Question: So this is going to be very basic, but I can't figure it out. I have a CarIcon, which implements an Icon interface and a Resizable interface (I'll be implementing that later) and I have everything set up, but I can't figure out how to add my icon in to the JPanel or JFrame from main. I mean, I don't have the Component and Graphics information in order to call paintIcon method in my CarIcon class, so what do I do?
Here's some relevant code:
CarIcon
'''
import java.awt.*;
import java.awt.geom.*;
public class CarIcon implements Icon, Resizable{
private int width;
/**
* Construct a car of a given width.
* @param width: the width of the car
*/
public CarIcon(int aWidth){
width = aWidth;
}
public int getIconWidth(){
return width;
}
public int getIconHeight(){
return width/2;
}
public void paintIcon(Component c, Graphics g, int x, int y){
Graphics2D g2 = (Graphics2D) g;
Rectangle2D.Double body = new Rectangle2D.Double(x, y + width / 6, width -1, width / 6);
Ellipse2D.Double frontTire = new Ellipse2D.Double(x + width / 6, y + width / 3, width / 6, width /6);
Ellipse2D.Double rearTire = new Ellipse2D.Double(x + width * 2 / 3, y + width / 3, width / 6, width / 6);
// The bottom of the front windshield
Point2D.Double r1 = new Point2D.Double(x + width / 6, y + width / 6);
// The front of the roof
Point2D.Double r2 = new Point2D.Double(x + width / 3, y);
// The rear of the roof
Point2D.Double r3 = new Point2D.Double(x + width * 2 / 3, y);
// The bottom of the rear windshield
Point2D.Double r4 = new Point2D.Double(x + width * 5 /6, y + width / 6);
Line2D.Double frontWindshield = new Line2D.Double(r1, r2);
Line2D.Double roofTop = new Line2D.Double(r2, r3);
Line2D.Double rearWindshield = new Line2D.Double(r3, r4);
g2.fill(frontTire);
g2.fill(rearTire);
g2.setColor(Color.RED);
g2.fill(body);
g2.draw(frontWindshield);
g2.draw(roofTop);
g2.draw(rearWindshield);
}
@Override
public void resize(int y) {
// TODO Auto-generated method stub
width += y;
}
@Override
public void setIconWidth(int x) {
// TODO Auto-generated method stub
width = x;
}
}
'''
SliderTester (main)
'''
import javax.swing.JFrame;
import javax.swing.JPanel;
public class SliderTester extends JPanel{
private static final int DEFAULT_WIDTH = 400;
private static final int DEFAULT_HEIGHT = 200;
final static Icon myCar = new CarIcon(20);
final static JPanel panel = new JPanel();
public static void main(String[] args) {
// TODO Auto-generated method stub
JFrame frame = new JFrame();
frame.setSize(DEFAULT_WIDTH, DEFAULT_HEIGHT);
frame.setDefaultCloseOperation(JFrame.EXIT_ON_CLOSE);
frame.setVisible(true);
}
}
'''
Thanks for your help in advance and Happy Easter!
The following won't work:
'''
final static Icon myCar = new CarIcon(20);
final static JLabel label = new JLabel(myCar);
'''
Compiler says "The constructor JLabel(Icon) is undefined"
Another edit:
Can there be something wrong with my Eclipse? Here is a screen shot where I take your code and paste it in my program and it throws an error:

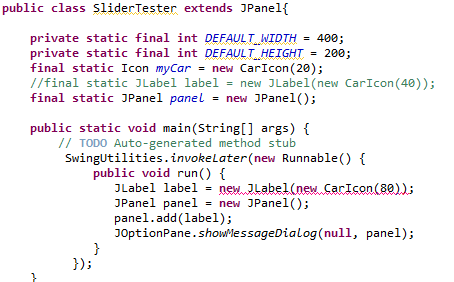
Answer: Icons don't naturally go into JPanels, but they naturally and easily go into JLabels, and then JLabels can easily go into a JPanel, and I think that this is exactly what you should do:
- 'setIcon(...)'- -
If you've implemented your Icon appropriately, you'd do something like:
'''
JLabel myLabel = new JLabel(myIcon);
myPanel.add(myLabel);
'''
Or for example with your code:
'''
JLabel label = new JLabel(myCar);
panel.add(label);
JFrame frame = new JFrame();
frame.setSize(DEFAULT_WIDTH, DEFAULT_HEIGHT);
frame.add(panel);
'''
Or more simply:
'''
public static void main(String[] args) {
SwingUtilities.invokeLater(new Runnable() {
public void run() {
JLabel label = new JLabel(new CarIcon(40));
JPanel panel = new JPanel();
panel.add(label);
JOptionPane.showMessageDialog(null, panel);
}
});
}
'''
---
Here's my whole test program:
'''
import java.awt.*;
import java.awt.geom.*;
import javax.swing.*;
public class TestCarIcon {
public static void main(String[] args) {
SwingUtilities.invokeLater(new Runnable() {
public void run() {
JLabel label = new JLabel(new CarIcon(80));
JPanel panel = new JPanel();
panel.add(label);
JOptionPane.showMessageDialog(null, panel);
}
});
}
}
class CarIcon implements Icon, Resizable {
private int width;
/**
* Construct a car of a given width.
*
* @param width
* : the width of the car
*/
public CarIcon(int aWidth) {
width = aWidth;
}
public int getIconWidth() {
return width;
}
public int getIconHeight() {
return width / 2;
}
public void paintIcon(Component c, Graphics g, int x, int y) {
Graphics2D g2 = (Graphics2D) g;
// !! Added to smooth images
g2.setRenderingHint(RenderingHints.KEY_ANTIALIASING, RenderingHints.VALUE_ANTIALIAS_ON);
Rectangle2D.Double body = new Rectangle2D.Double(x, y + width / 6,
width - 1, width / 6);
Ellipse2D.Double frontTire = new Ellipse2D.Double(x + width / 6, y
+ width / 3, width / 6, width / 6);
Ellipse2D.Double rearTire = new Ellipse2D.Double(x + width * 2 / 3, y
+ width / 3, width / 6, width / 6);
// The bottom of the front windshield
Point2D.Double r1 = new Point2D.Double(x + width / 6, y + width / 6);
// The front of the roof
Point2D.Double r2 = new Point2D.Double(x + width / 3, y);
// The rear of the roof
Point2D.Double r3 = new Point2D.Double(x + width * 2 / 3, y);
// The bottom of the rear windshield
Point2D.Double r4 = new Point2D.Double(x + width * 5 / 6, y + width / 6);
Line2D.Double frontWindshield = new Line2D.Double(r1, r2);
Line2D.Double roofTop = new Line2D.Double(r2, r3);
Line2D.Double rearWindshield = new Line2D.Double(r3, r4);
g2.fill(frontTire);
g2.fill(rearTire);
g2.setColor(Color.RED);
g2.fill(body);
g2.draw(frontWindshield);
g2.draw(roofTop);
g2.draw(rearWindshield);
}
@Override
public void resize(int y) {
width += y;
}
@Override
public void setIconWidth(int x) {
width = x;
}
}
interface Resizable {
void resize(int y);
void setIconWidth(int x);
}
'''
Which shows this: